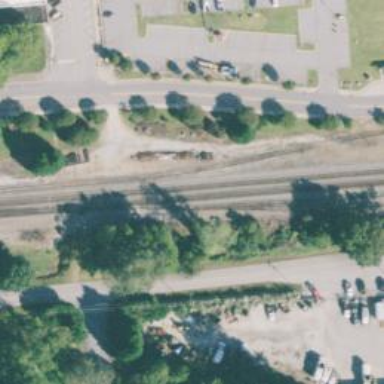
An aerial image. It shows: Railway track.